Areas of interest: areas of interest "Beijing City Integrated Postal Mail Processing Center"
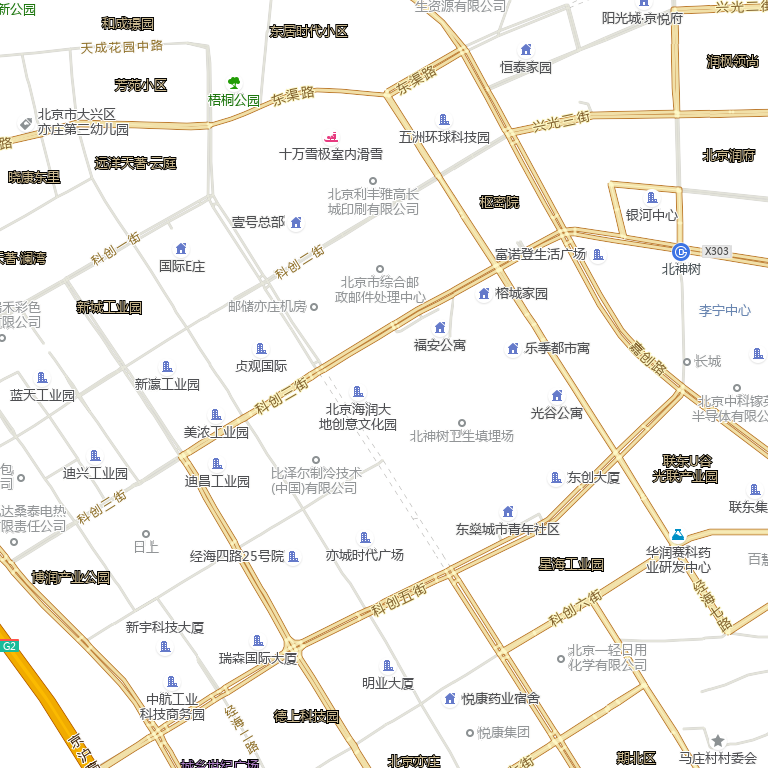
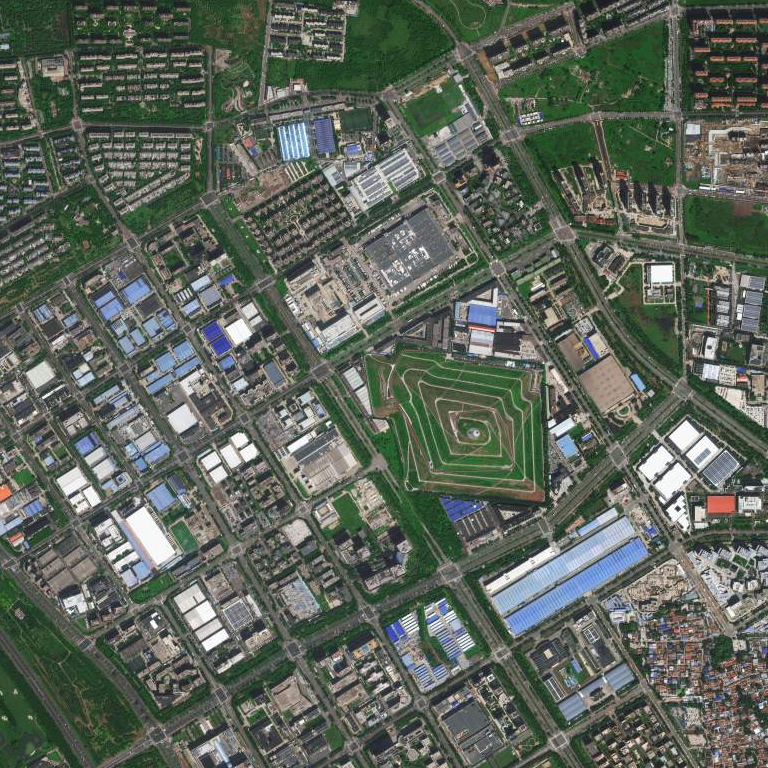